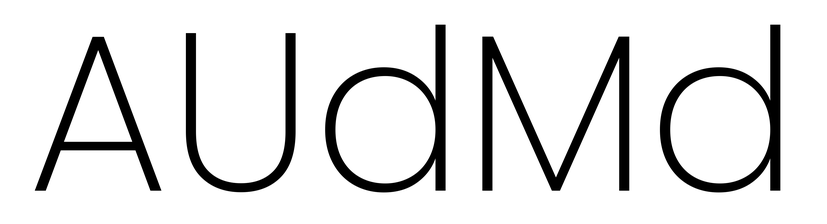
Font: Poppins-ExtraLight